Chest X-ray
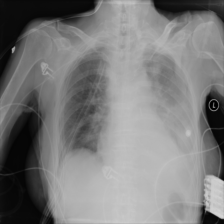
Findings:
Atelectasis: positive
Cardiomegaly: negative
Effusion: negative
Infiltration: negative
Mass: negative
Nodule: negative
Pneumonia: negative
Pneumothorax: negative
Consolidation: negative
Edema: negative
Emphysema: negative
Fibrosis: negative
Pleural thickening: negative
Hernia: negative